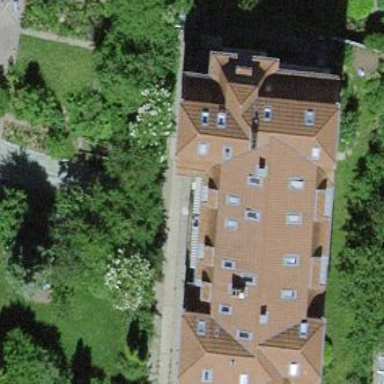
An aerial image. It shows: Half-hipped roof shape on the apartments building.